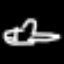
Label: airplane